Field crop: tomato
Growth stage: 1
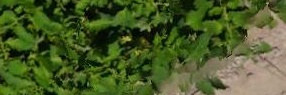
Species: tomato